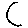
Label: moon